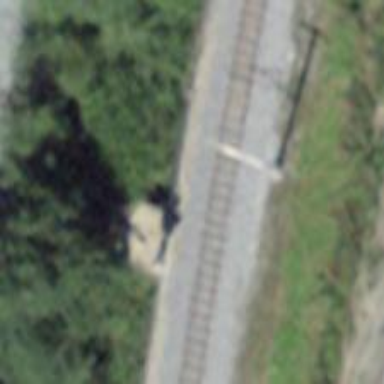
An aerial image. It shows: Railway signal.